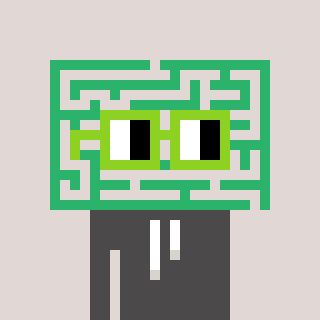
a pixel art character with square light green glasses, a maze-shaped head and a grayscale-colored body on a warm background